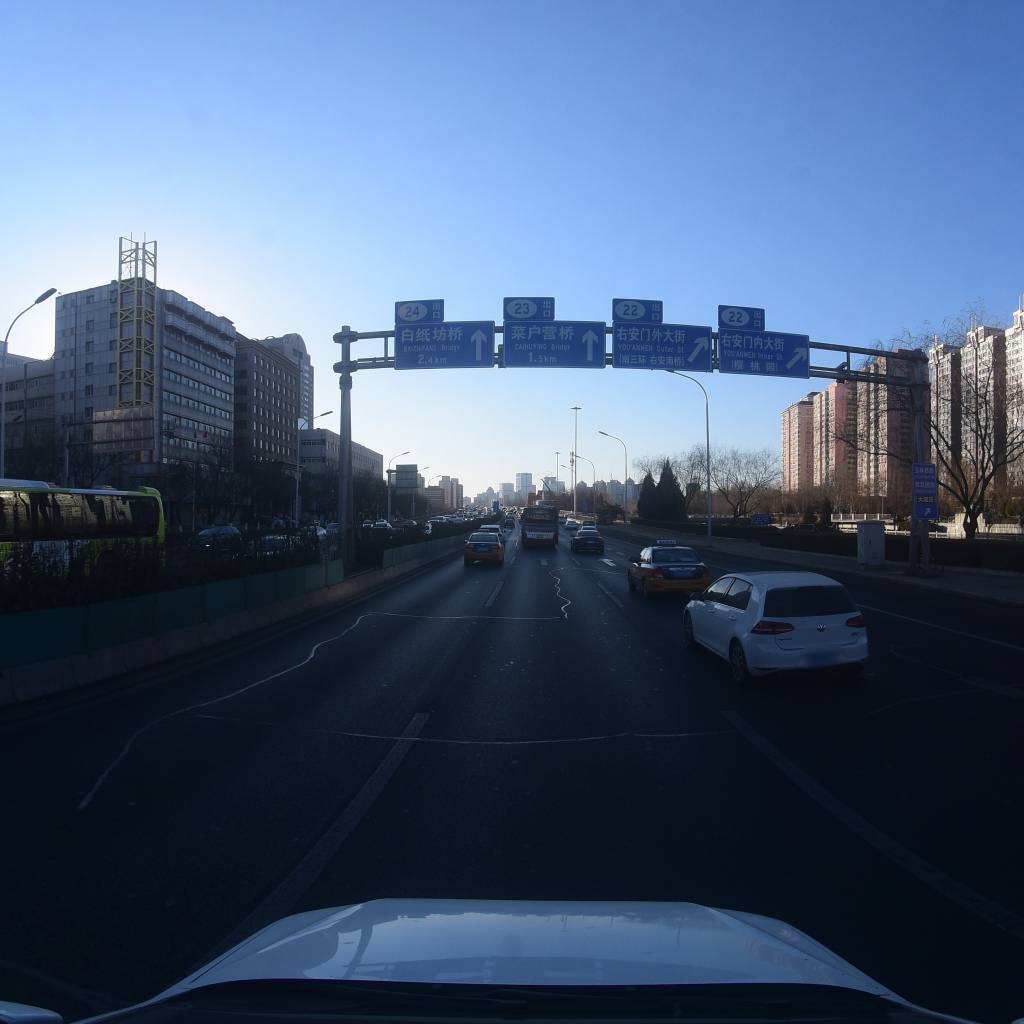
Region: Fengtai
Road damage annotations: transverse patch, transverse patch, longitudinal patch, longitudinal patch, transverse patch, longitudinal patch, transverse patch